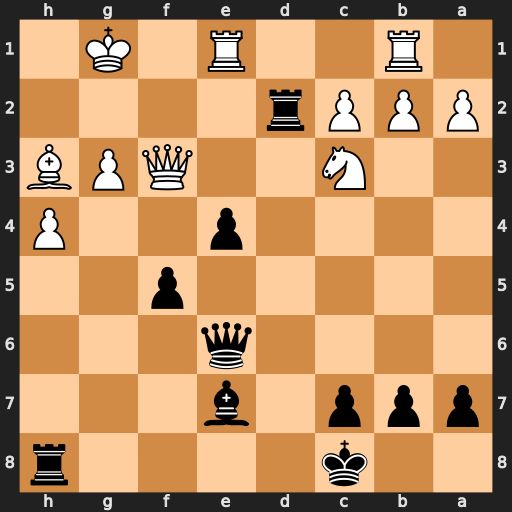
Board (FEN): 2k4r/ppp1b3/4q3/5p2/4p2P/2N2QPB/PPPr4/1R2R1K1
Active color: b
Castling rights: -
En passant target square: -
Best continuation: Qb6+ Qe3 Bc5